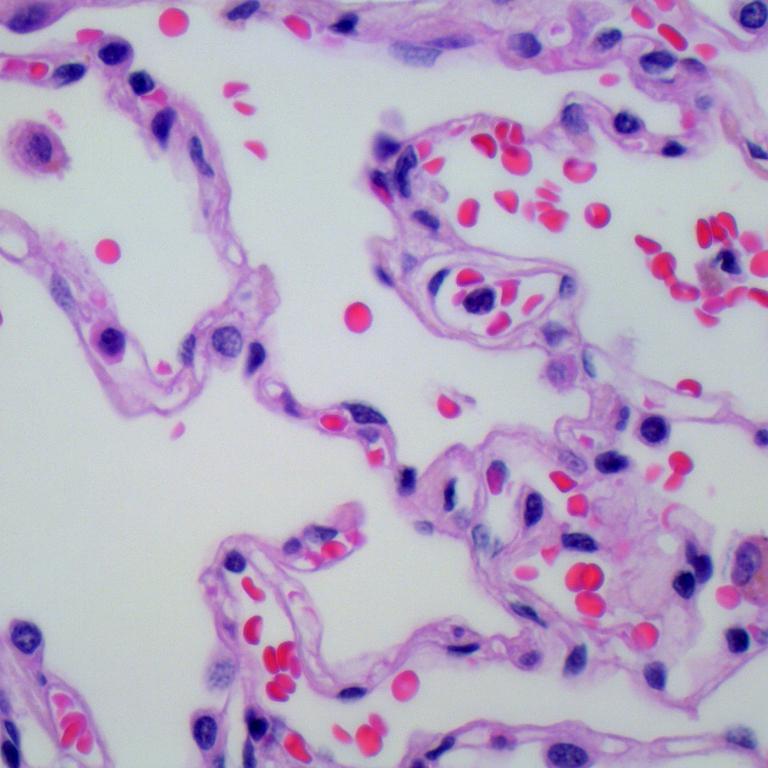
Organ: lung
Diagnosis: benign